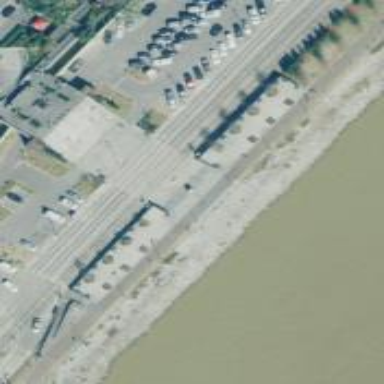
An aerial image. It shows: Crossing for the railway.